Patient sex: F
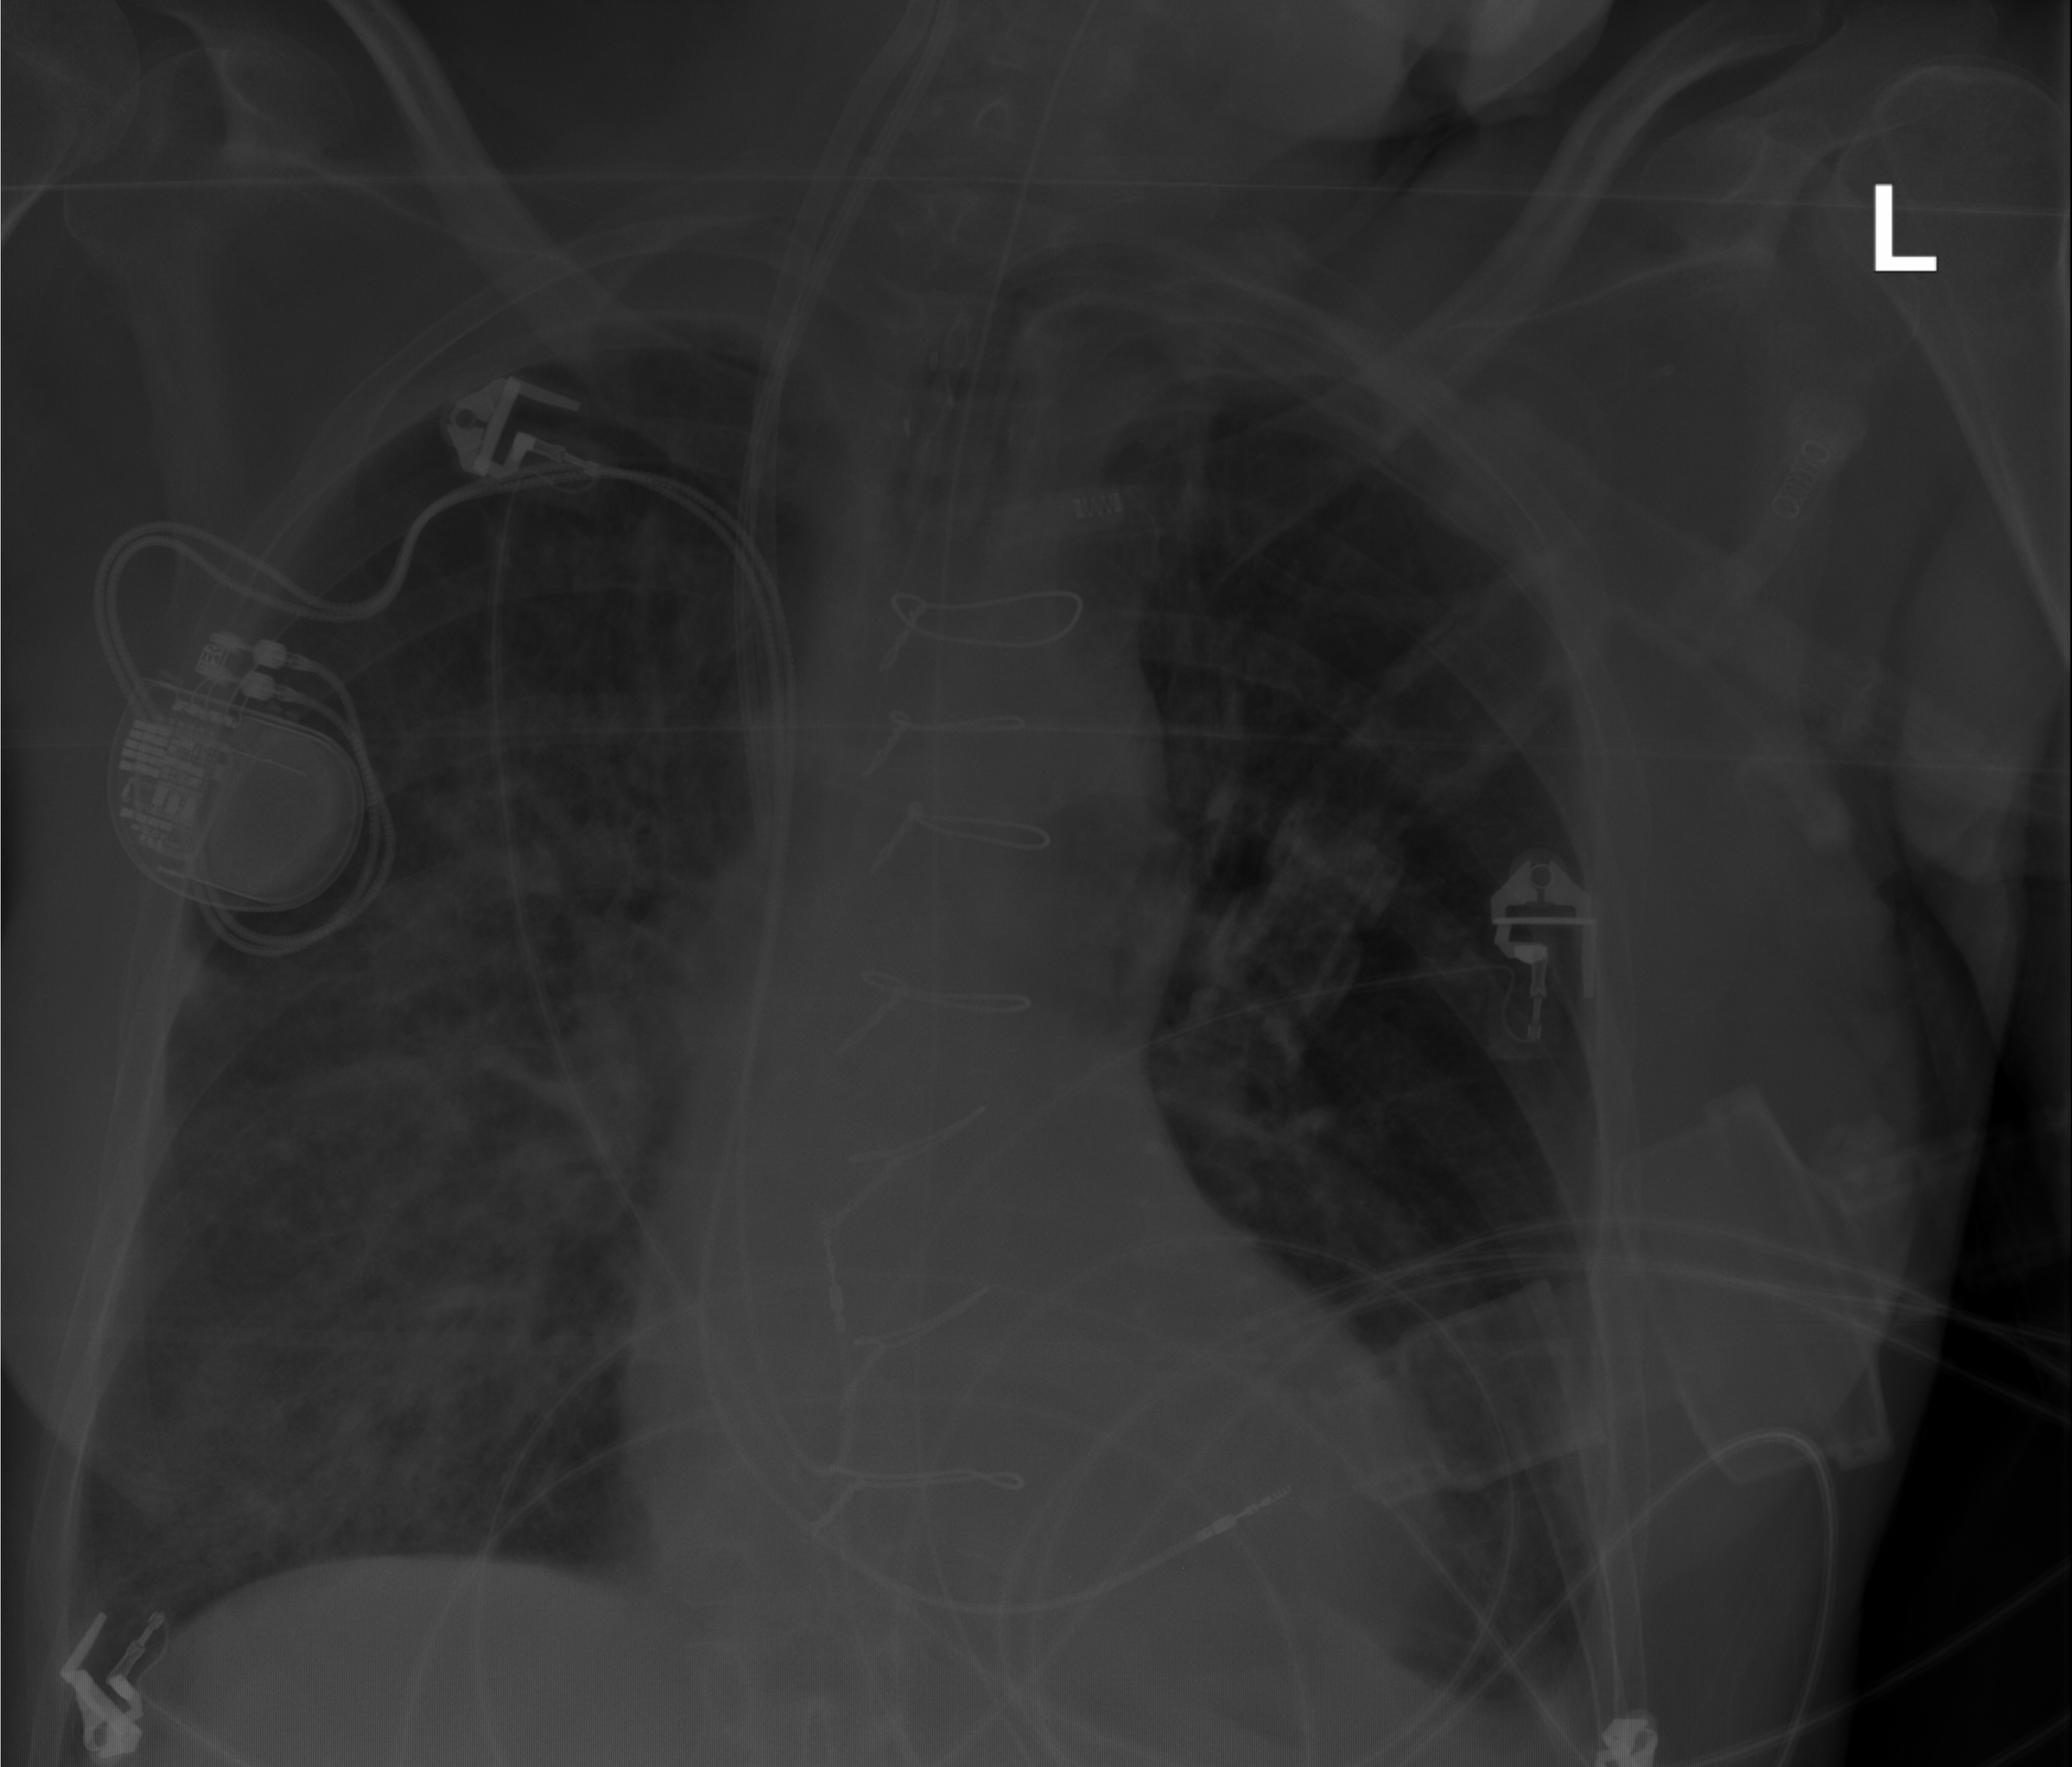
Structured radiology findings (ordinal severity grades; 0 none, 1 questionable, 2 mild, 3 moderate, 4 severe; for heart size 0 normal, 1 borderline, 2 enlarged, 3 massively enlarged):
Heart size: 0
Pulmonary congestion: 0
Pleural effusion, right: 1
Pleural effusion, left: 1
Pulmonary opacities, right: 3
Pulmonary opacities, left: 0
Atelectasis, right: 3
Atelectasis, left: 1